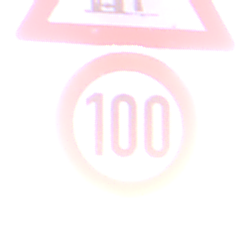
Verkehrszeichen: Geschwindigkeit100
Zusatzzeichen oben: UnzureichendesLichtraumprofil
Umgebung: Outdoor, Nature
Tageszeit: SunriseSunset
Wetter: Clear
Licht: Natural
Jahreszeit: NotSpecified
Kontrast: LowContrast